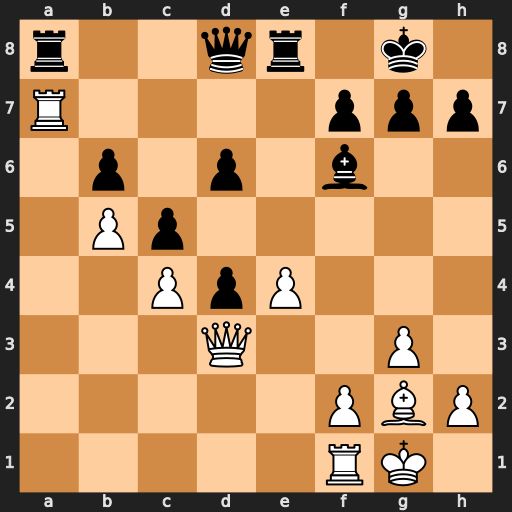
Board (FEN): r2qr1k1/R4ppp/1p1p1b2/1Pp5/2PpP3/3Q2P1/5PBP/5RK1
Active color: w
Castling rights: -
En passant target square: -
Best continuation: Rxa8 Qxa8 e5 Qd8 exf6